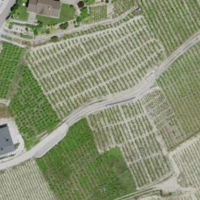
EUNIS habitat code: 40
Species observed at this site:
Vitis vinifera